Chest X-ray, PA view. Patient: 62 years old, sex M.
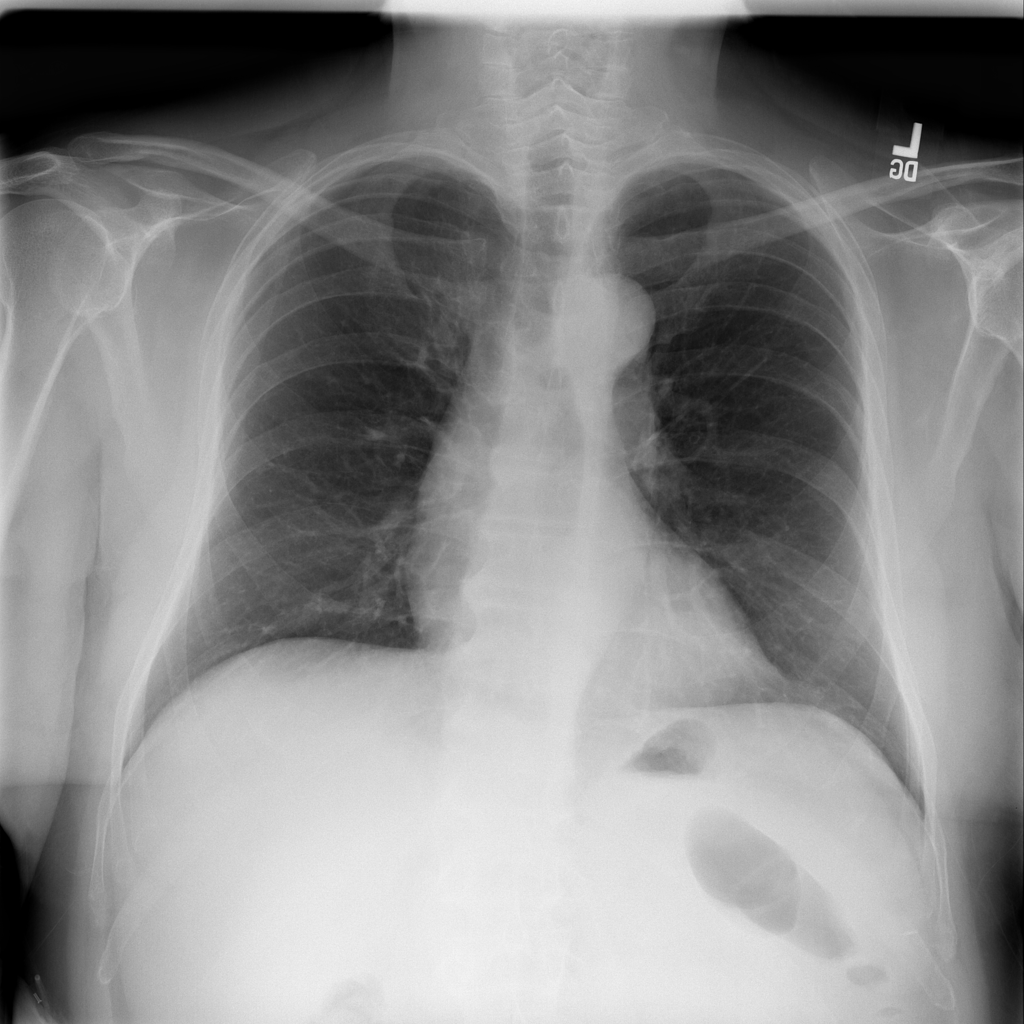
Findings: No Finding